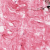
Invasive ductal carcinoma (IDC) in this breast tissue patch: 0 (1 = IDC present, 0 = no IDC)